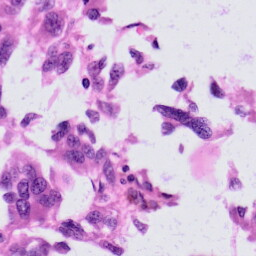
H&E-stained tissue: Skin